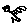
Label: bird